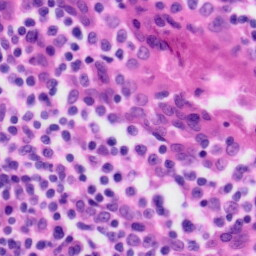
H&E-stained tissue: Tonsil